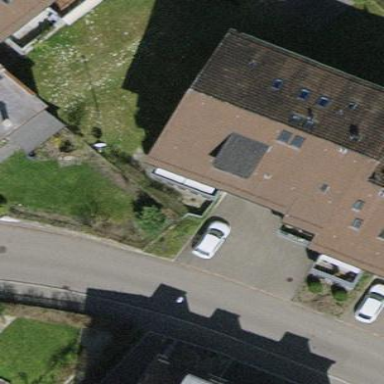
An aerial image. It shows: Gabled roof tile apartment building.